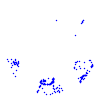
Particle: proton